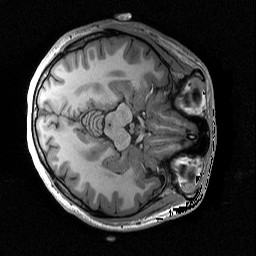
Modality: T1w
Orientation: axial